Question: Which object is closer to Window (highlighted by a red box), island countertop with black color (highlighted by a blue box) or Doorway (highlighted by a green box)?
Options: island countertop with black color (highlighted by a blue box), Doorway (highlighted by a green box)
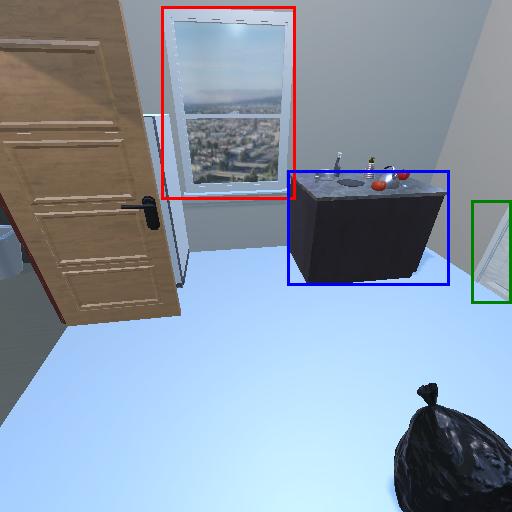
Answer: island countertop with black color (highlighted by a blue box)